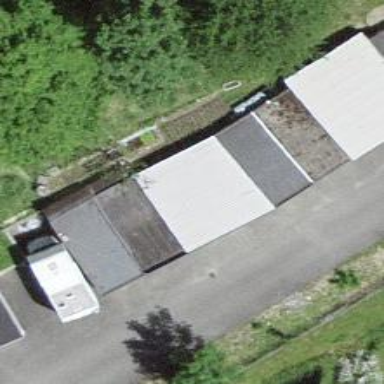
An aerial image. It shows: Group of garages.